Aerial crown-view tile of a tropical tree (Barro Colorado Island, Panama), acquired 20250317:
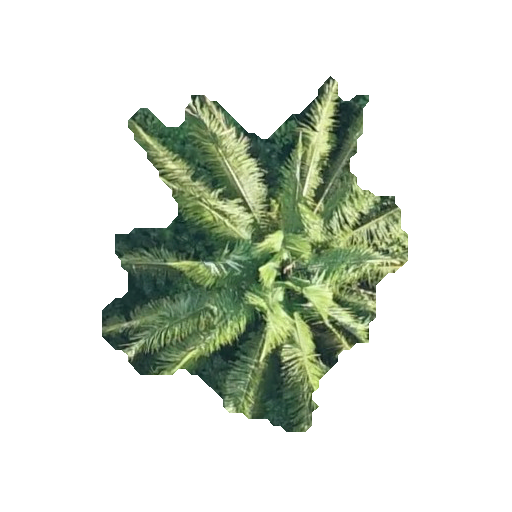
Species: Attalea butyracea
GBIF accepted scientific name: Attalea butyracea
Crown area: 98.718 m²